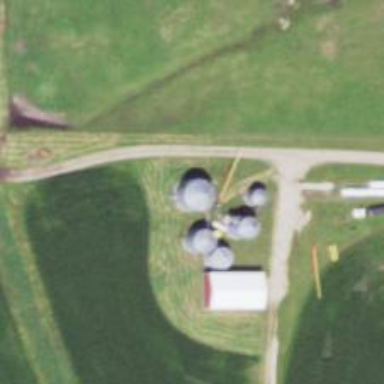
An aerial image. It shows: Silo.